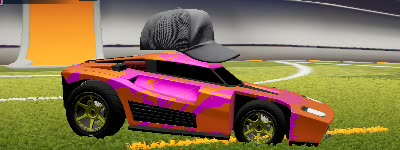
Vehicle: breakout